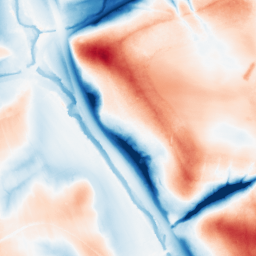
Category: classical
Decomposition family: gaussian
Decomposition parameters: sigma: 20
Upsampling method: quadratic
Upsampling parameters: scale: 8
Upsampling scale: 8